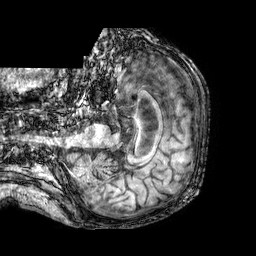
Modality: T1w
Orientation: axial
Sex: male
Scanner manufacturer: philips
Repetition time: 0.00822 s
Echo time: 0.00377 s